Question: > GNUradio Section 3 - Signal reception using the polyphasic clock synchronization algorithm.In this section, we will use an algorithm that corrects the delays in the clock that allows or synchronism between sender and receiver. In this diagram, the received signals appear on the left and on the right appears the sign after processing the algorithm.
1. Change the noise levels, frequency difference and clock difference and the directors effects.
What am I supposed to do in this question?

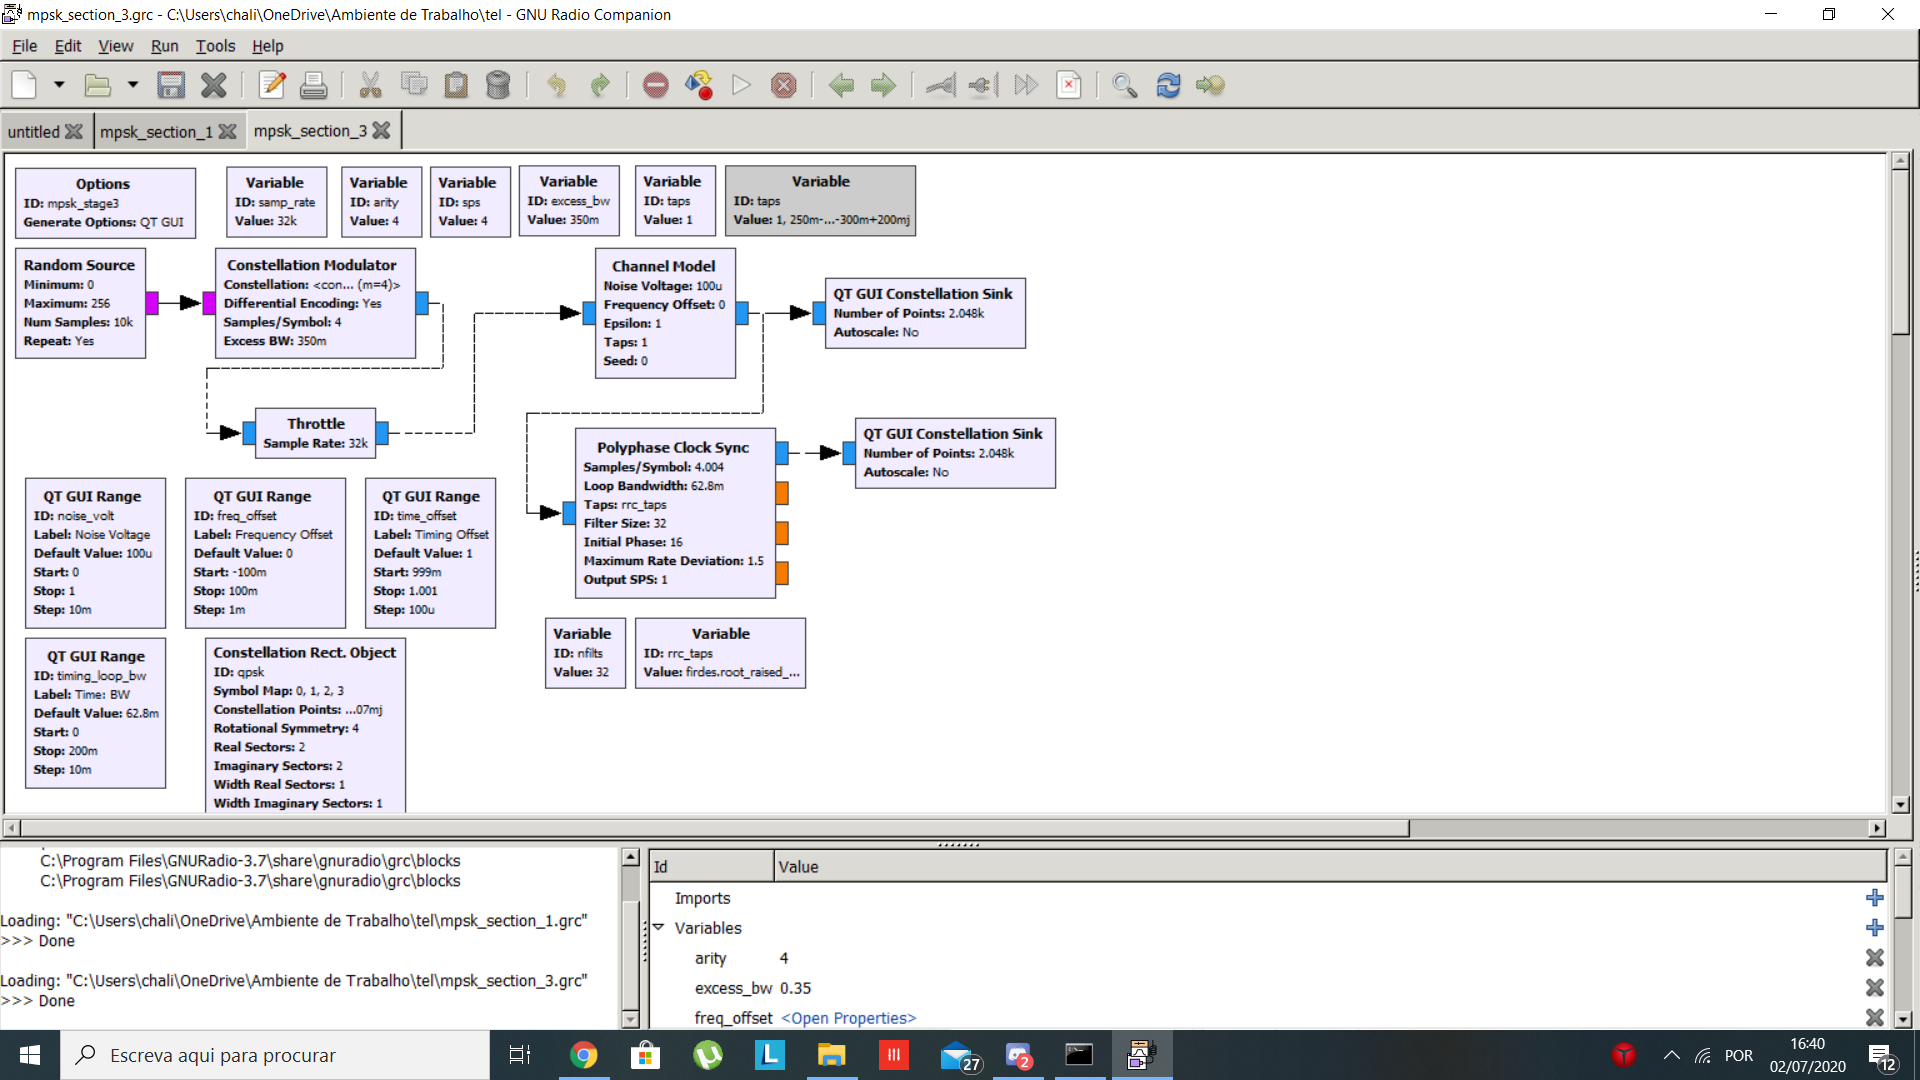
Answer: The Tutorials have been revised. Take a look at <URL> and in particular "Using the Polyphase Clock Sync Block in Our Receiver".